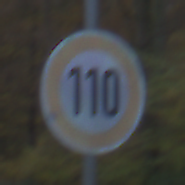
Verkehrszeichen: Geschwindigkeit110
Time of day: SunriseSunset
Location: Outdoor (Nature)
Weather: PartlyCloudy
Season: Autumn
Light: Natural